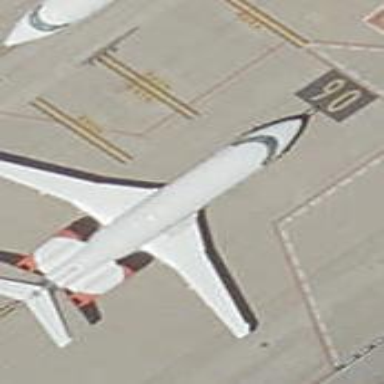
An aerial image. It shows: Airport parking position.